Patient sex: M
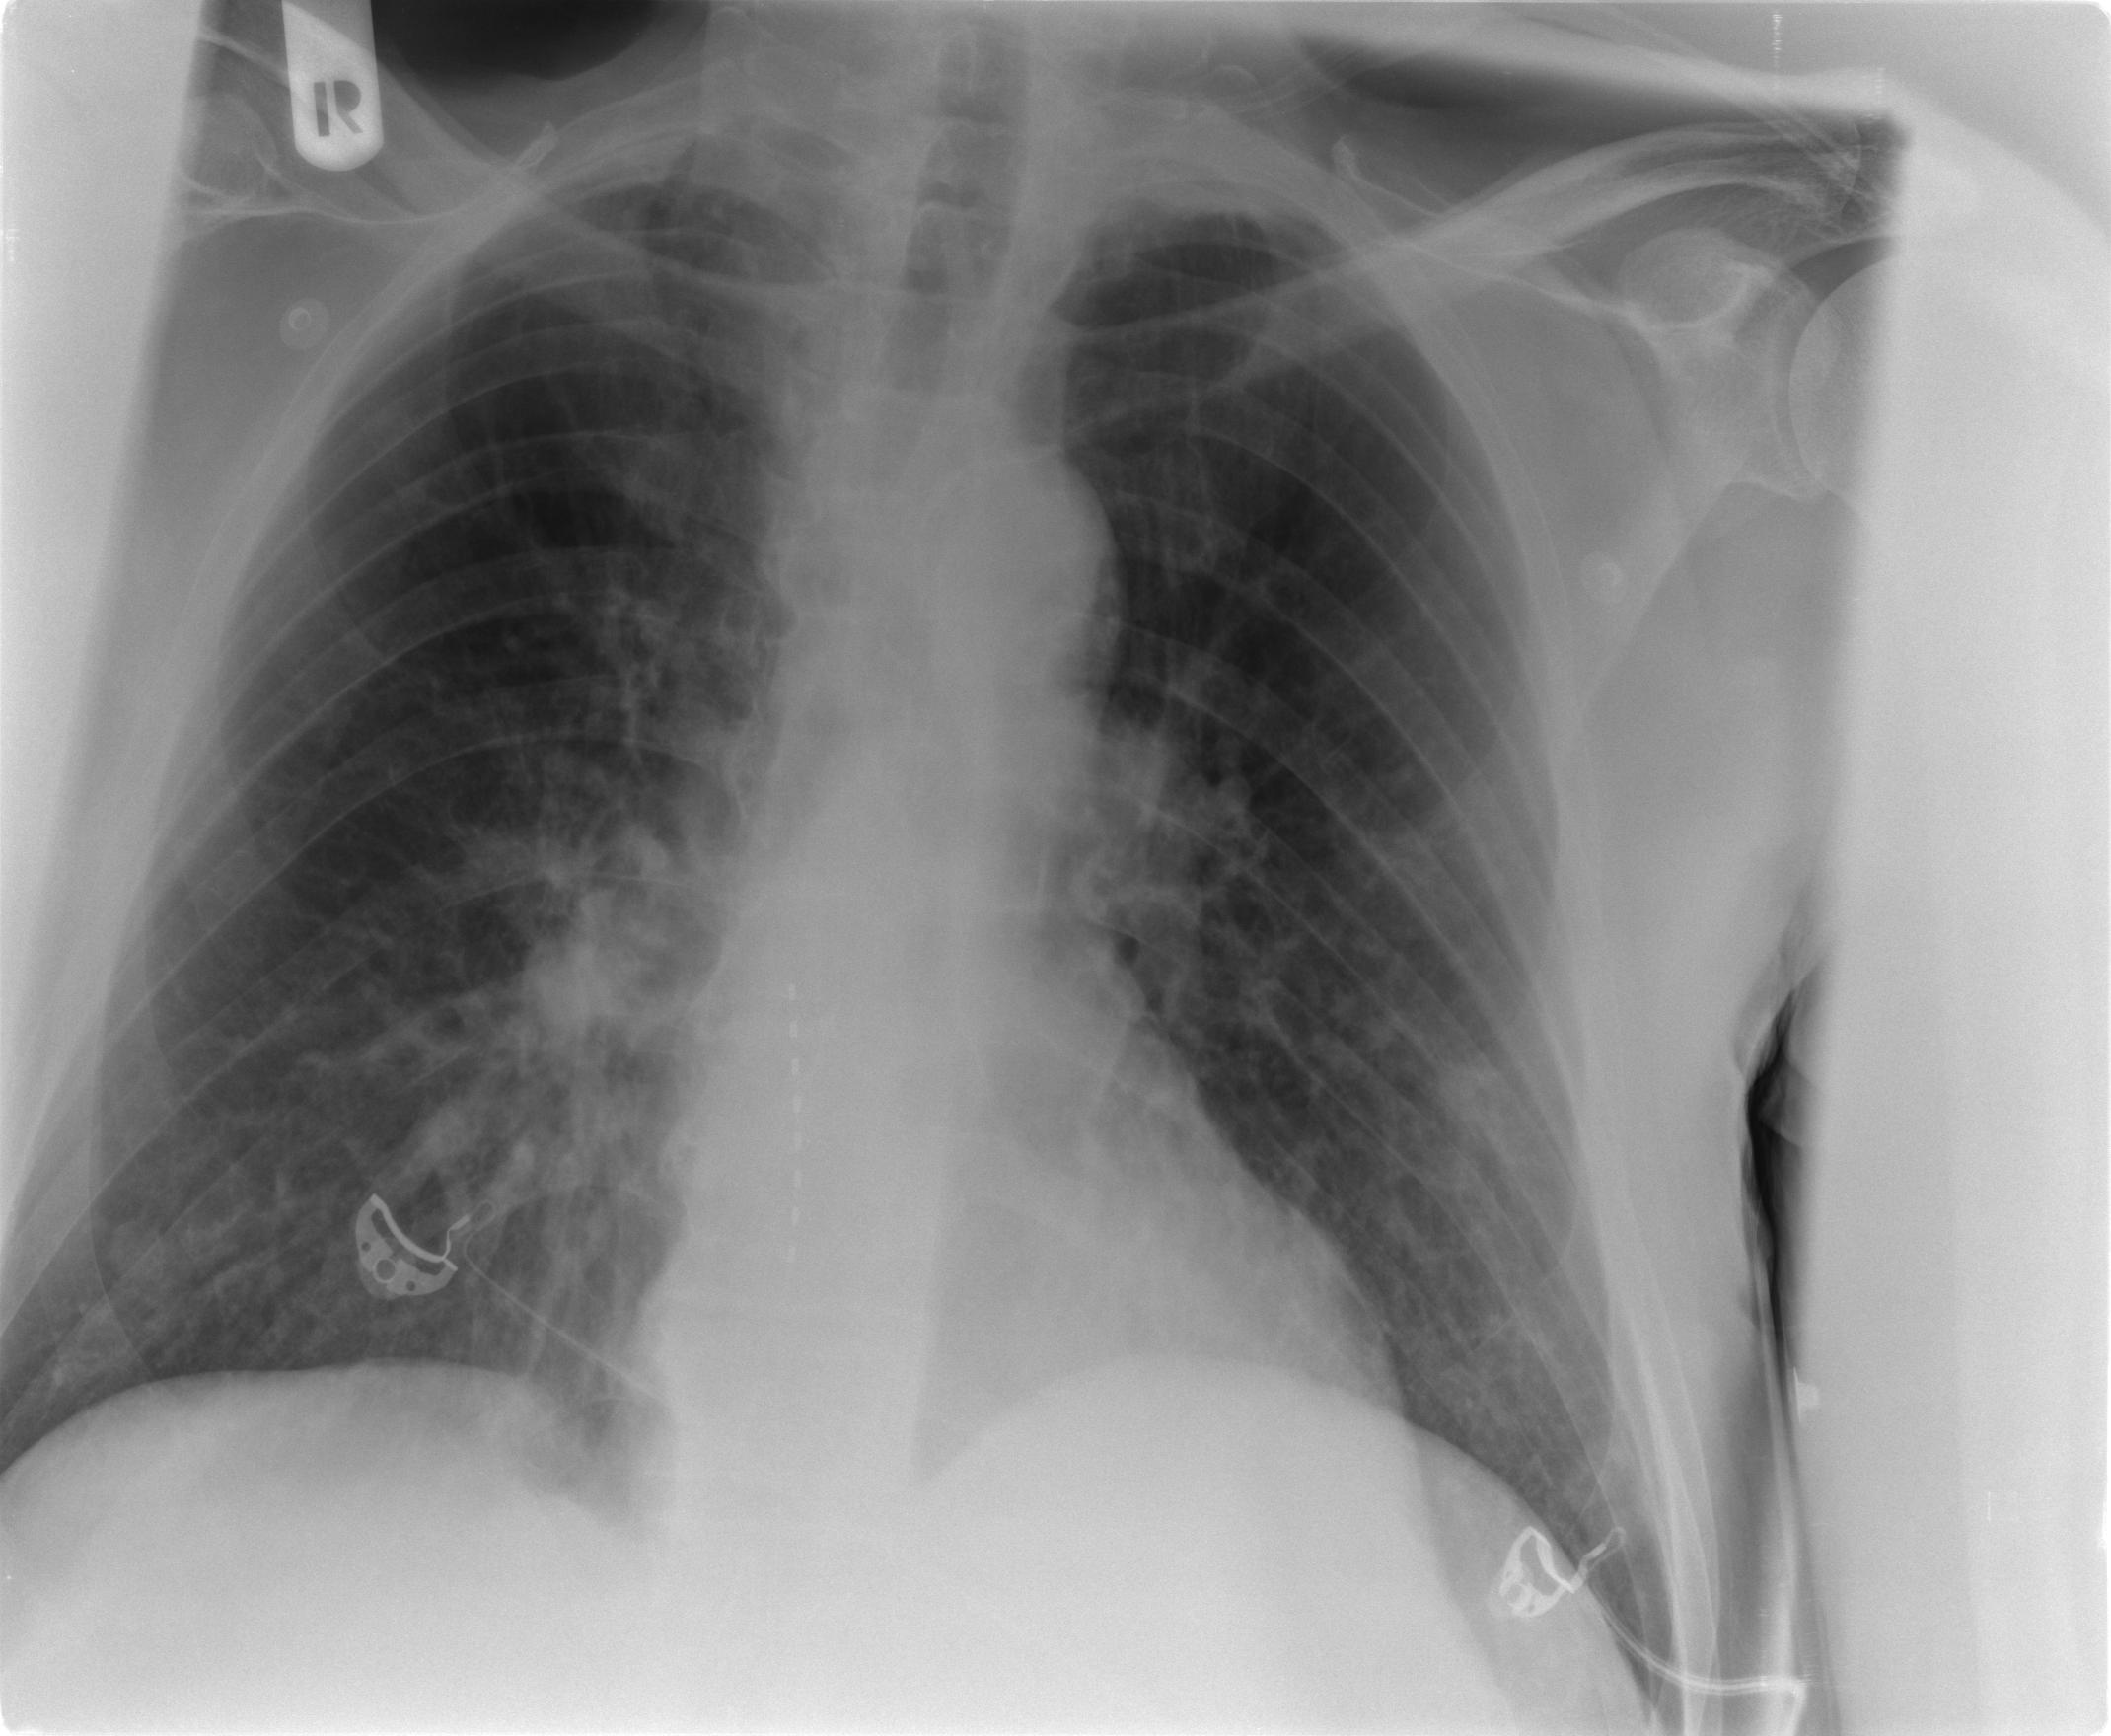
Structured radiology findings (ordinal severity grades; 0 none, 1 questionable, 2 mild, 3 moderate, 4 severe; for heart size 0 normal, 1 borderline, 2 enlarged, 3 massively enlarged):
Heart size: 0
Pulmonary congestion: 1
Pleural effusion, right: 0
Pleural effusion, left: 0
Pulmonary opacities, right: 1
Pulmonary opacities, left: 0
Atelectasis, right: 2
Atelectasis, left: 0